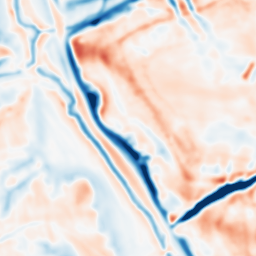
Category: multiscale
Decomposition family: dog_multiscale
Decomposition parameters: sigma_ratio: 1.4
n_scales: 4
base_sigma: 2
Upsampling method: sinc_blackman
Upsampling parameters: scale: 4
kernel_size: 16
Upsampling scale: 4